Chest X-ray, PA view. Patient: 32 years old, sex F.
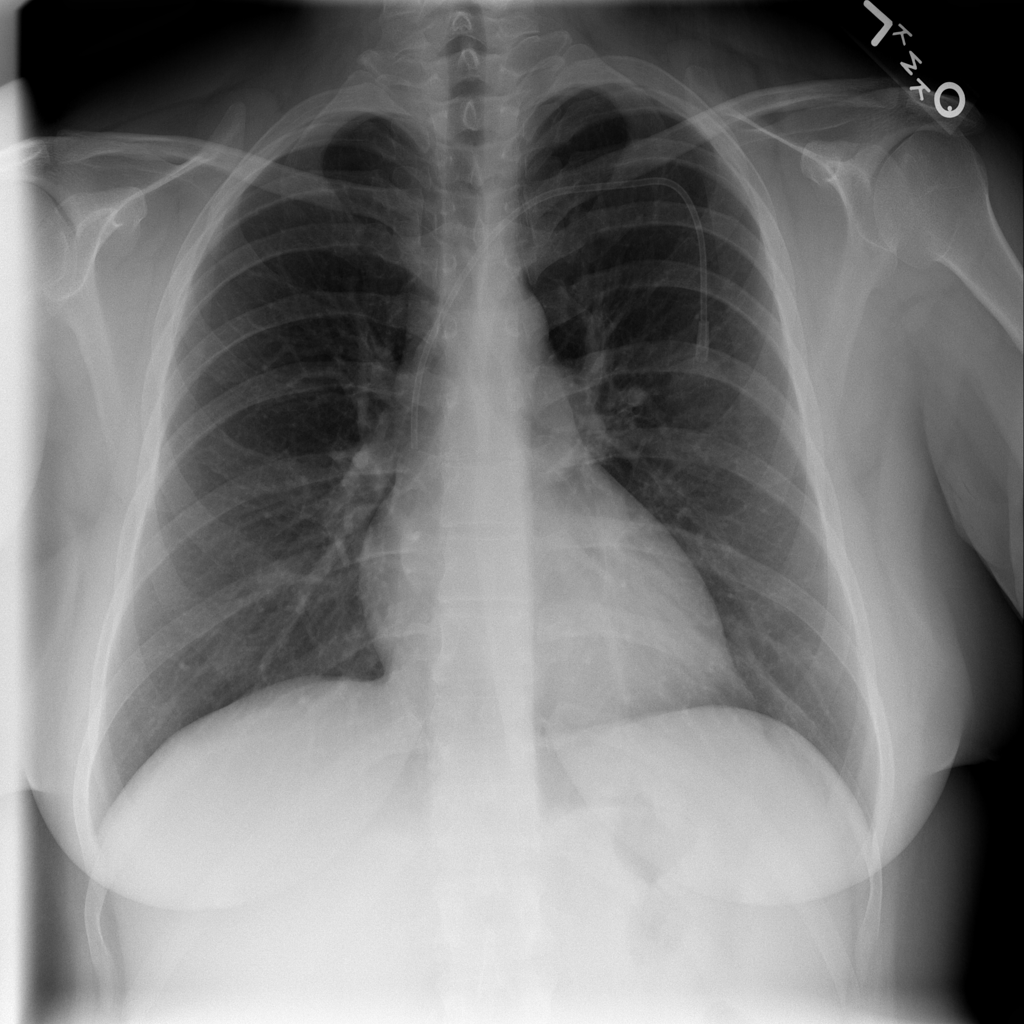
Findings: No Finding